Interaction volume radius: 5 \u00c5
Interaction volume height: 30 \u00c5
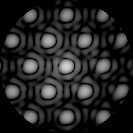
Disorder parameter: 0.07119